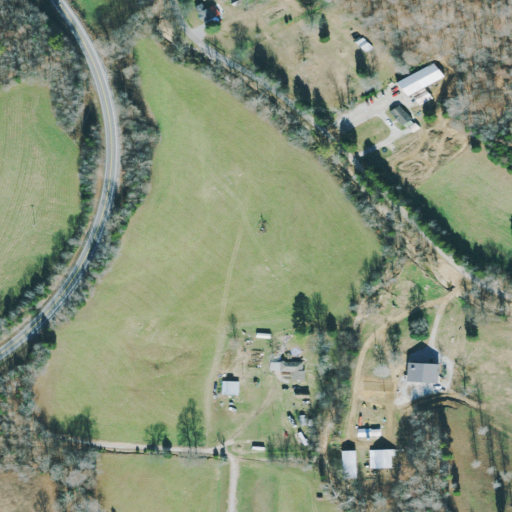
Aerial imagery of valley in Tennessee named Kennedy Hollow containing pasture, open development, deciduous forest, low intensity development, medium intensity development, mixed forest, grassland, and shrub